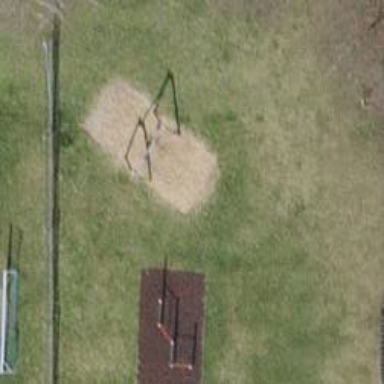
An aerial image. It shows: Playground with swings.